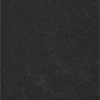
Label: dusty